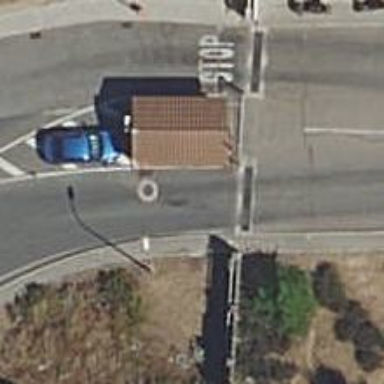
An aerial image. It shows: Lift gate barrier.